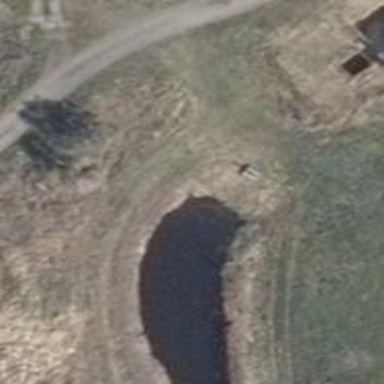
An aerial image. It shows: Culvert underpass for canal.